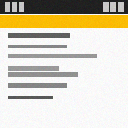
Screen state: on